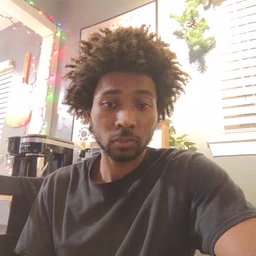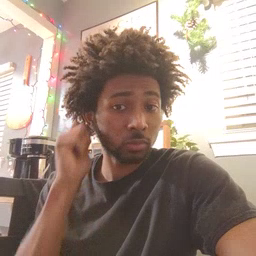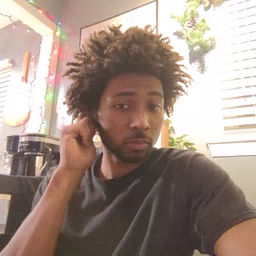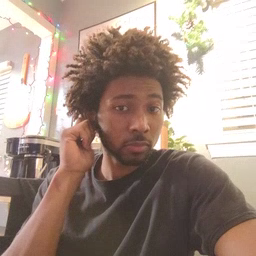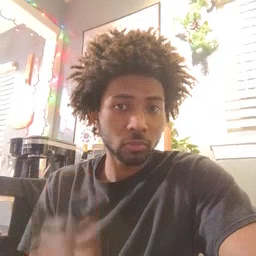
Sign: ear